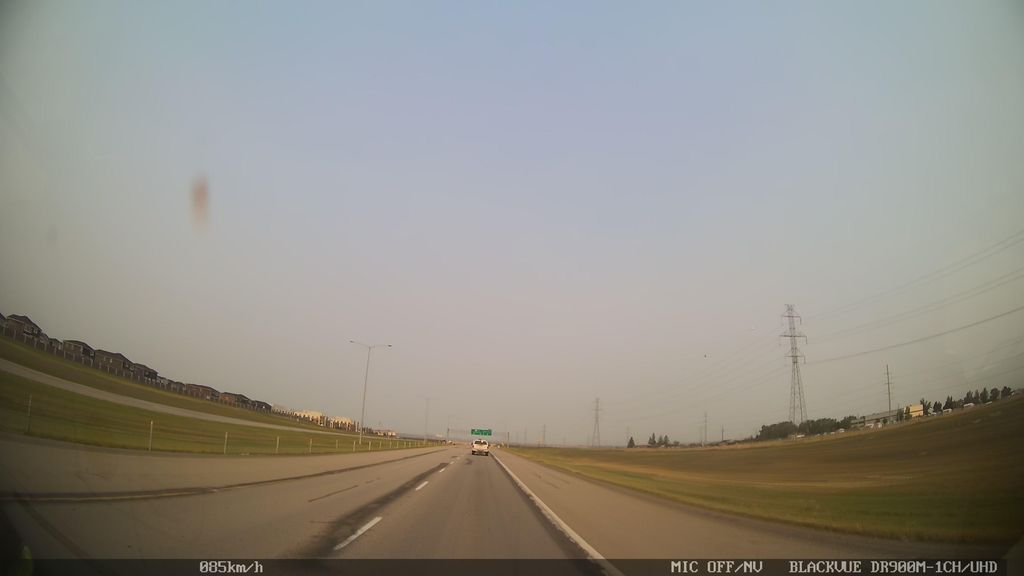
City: calgary